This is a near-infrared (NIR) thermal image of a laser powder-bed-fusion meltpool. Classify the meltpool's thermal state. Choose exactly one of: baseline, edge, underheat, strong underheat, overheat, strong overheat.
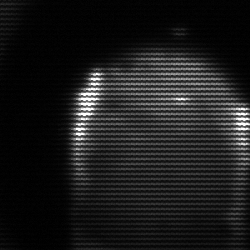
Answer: edge